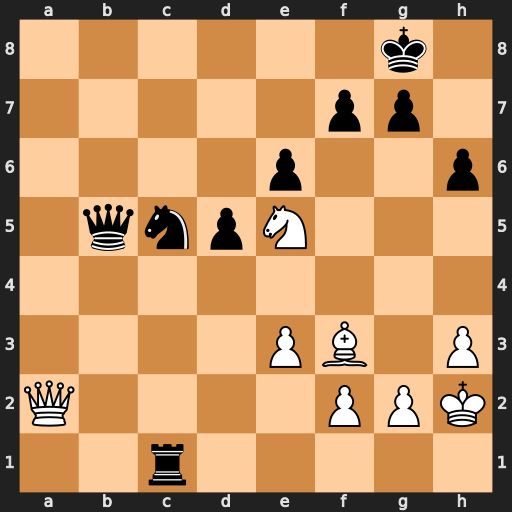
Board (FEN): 6k1/5pp1/4p2p/1qnpN3/8/4PB1P/Q4PPK/2r5
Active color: w
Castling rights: -
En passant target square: -
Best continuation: Qa8+ Kh7 Nxf7 Qb2 Qh8+ Kg6 Qg8 Kf6 Bh5